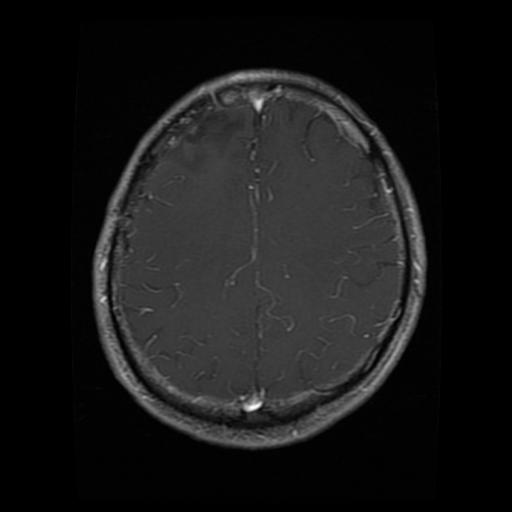
Label: glioma